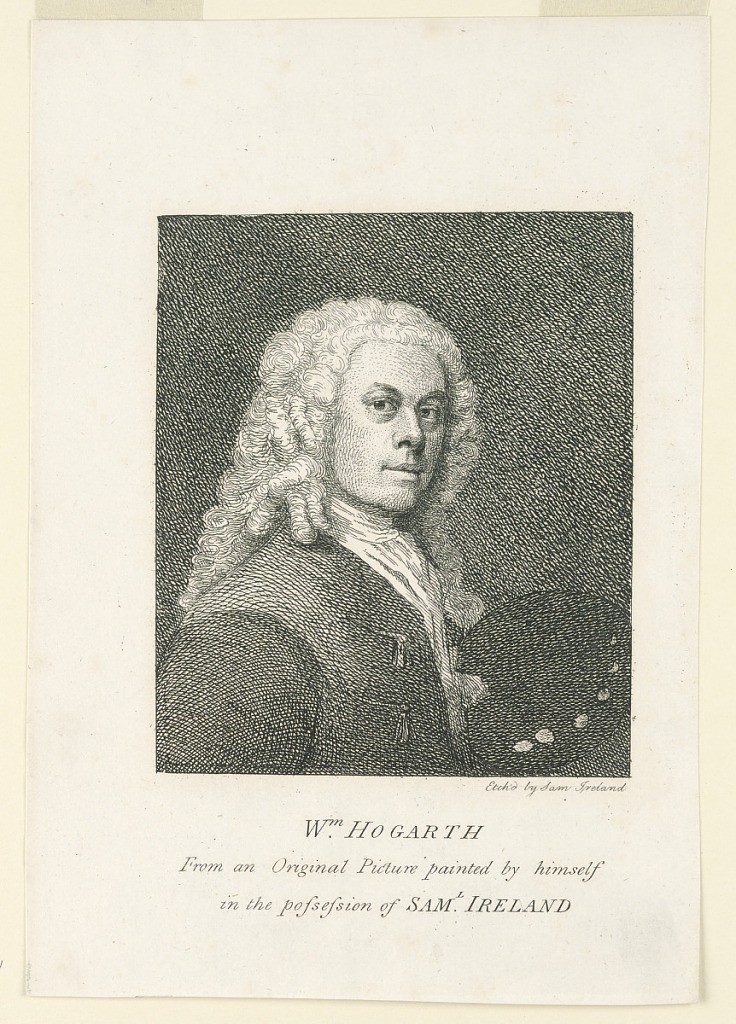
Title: Self Portrait of William Hogarth
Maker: Samuel Ireland, English, ca. 1744–1800
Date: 1786-1794
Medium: Youthful half-length portrait of Hogarth. The sitter is in three-quarter view towards right. In his right hand, he holds a palette.
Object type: Print
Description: Vertical rectangle. Youthful half-length portrait of Hogarth. The sitter is in three-quarter view towards right. In his right hand, he holds a palette.